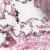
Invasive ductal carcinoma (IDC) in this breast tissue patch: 0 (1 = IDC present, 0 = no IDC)